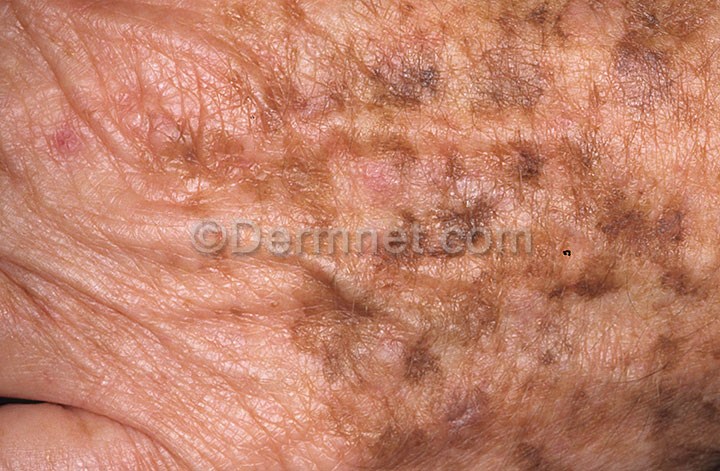
Disease: Light Diseases and Disorders of Pigmentation